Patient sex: F
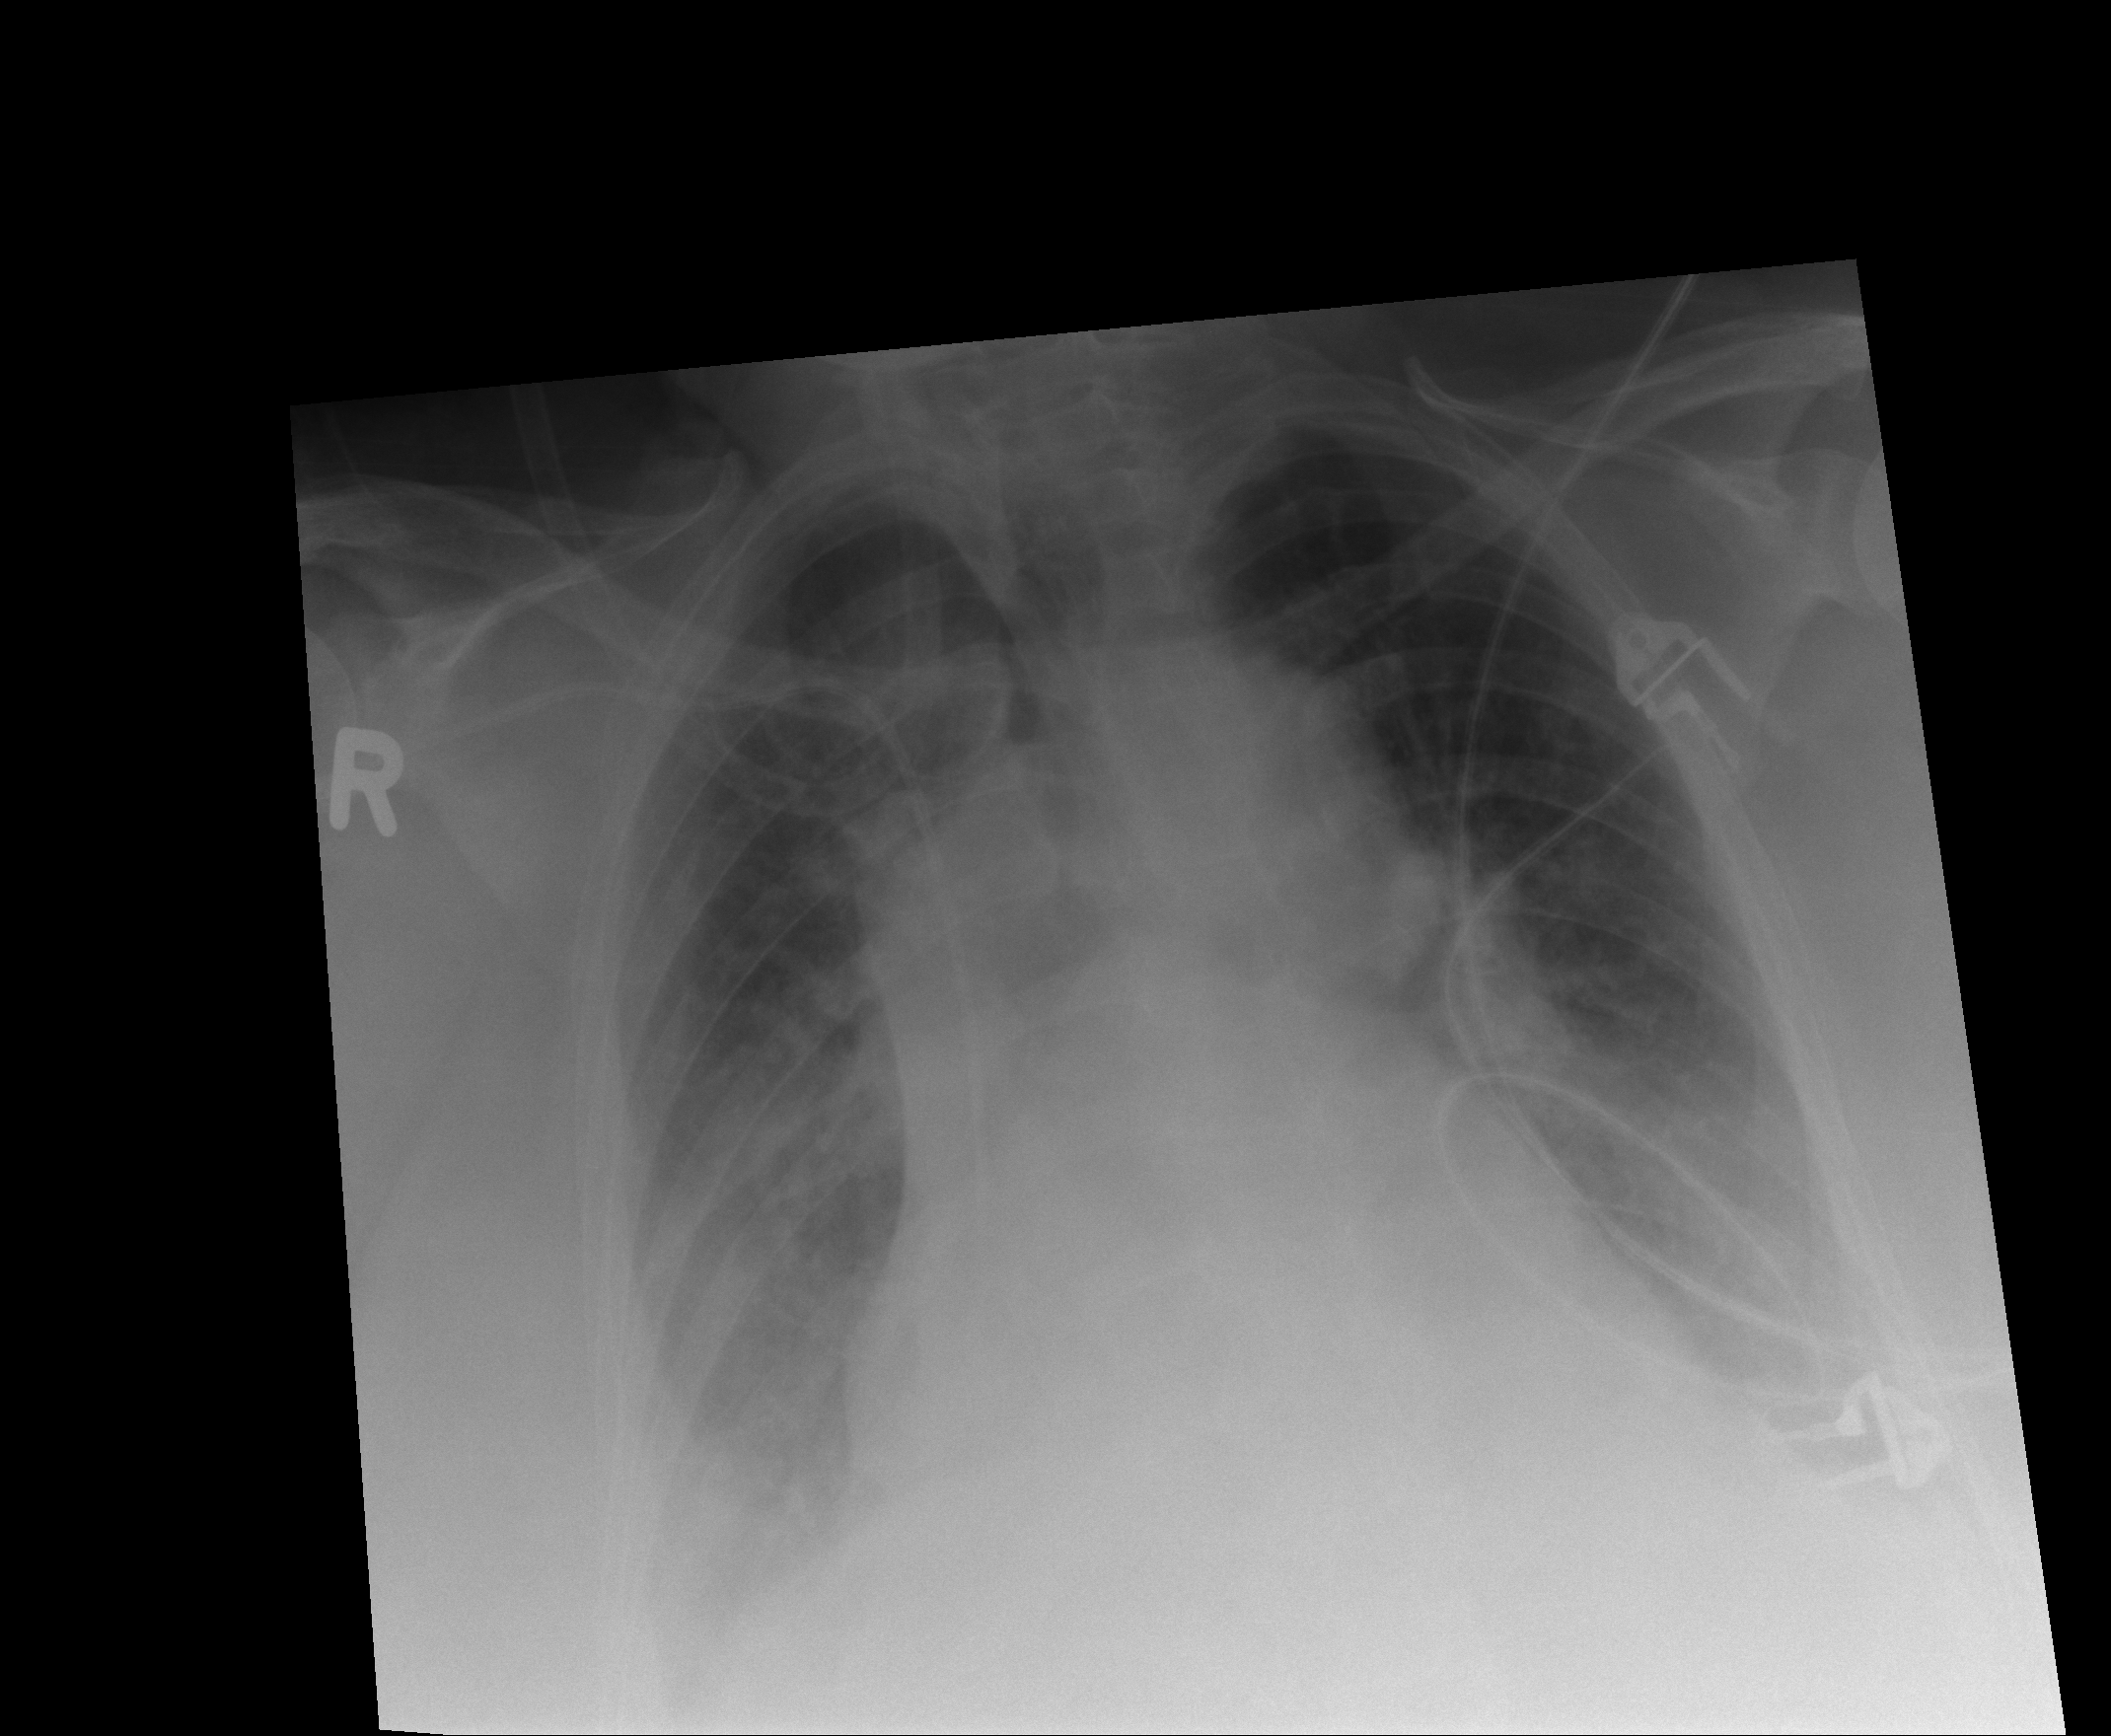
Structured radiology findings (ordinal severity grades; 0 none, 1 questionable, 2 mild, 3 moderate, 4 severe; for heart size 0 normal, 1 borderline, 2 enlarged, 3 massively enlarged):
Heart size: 2
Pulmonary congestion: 2
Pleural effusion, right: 2
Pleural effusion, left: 1
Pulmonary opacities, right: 0
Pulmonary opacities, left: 0
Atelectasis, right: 2
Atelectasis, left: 2